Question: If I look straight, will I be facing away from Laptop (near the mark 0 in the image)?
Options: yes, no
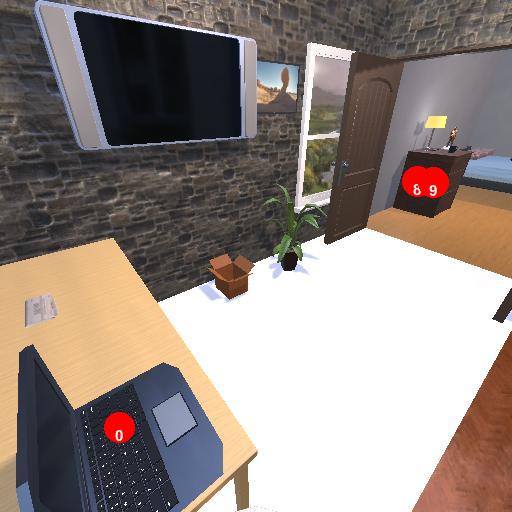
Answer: yes